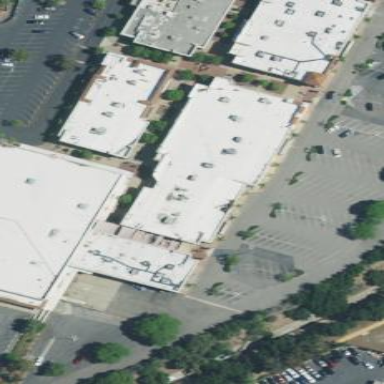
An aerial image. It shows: Mall building.